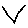
Label: zigzag